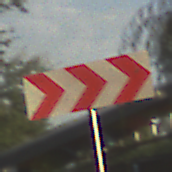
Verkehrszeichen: RichtungstafelnInKurvenGrossLinks
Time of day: SunriseSunset
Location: Outdoor (Suburban)
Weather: Clear
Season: NotSpecified
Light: Natural